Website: lowes
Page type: cart
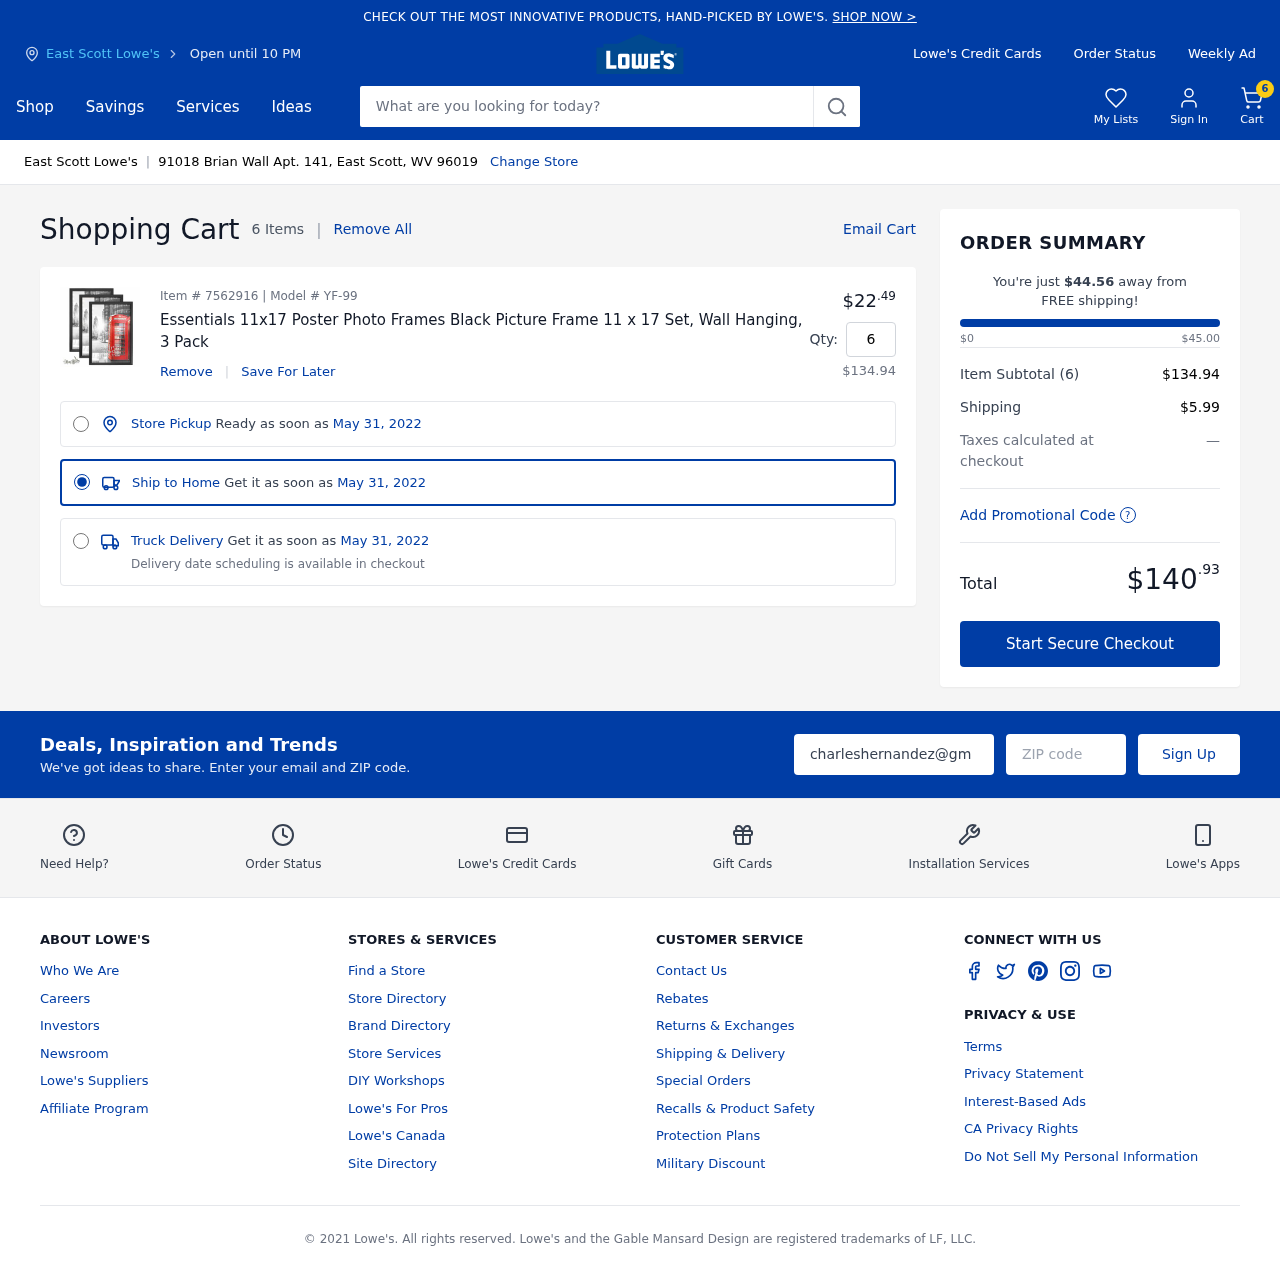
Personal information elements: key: PII_CITY
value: East Scott Lowe's
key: PII_EMAIL
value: charleshernandez@gmail.com
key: PII_POSTCODE
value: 96019
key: PII_STREET
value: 91018 Brian Wall Apt. 141
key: PII_CITY_STATE_ZIP
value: East Scott, WV 96019
Product elements: key: PRODUCT1_NAME
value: Essentials 11x17 Poster Photo Frames Black Picture Frame 11 x 17 Set, Wall Hanging, 3 Pack
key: PRODUCT1_PRICE
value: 22.49
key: PRODUCT1_QUANTITY
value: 6
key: PRODUCT1_SUBTOTAL
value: $134.94
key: PRODUCT_ITEM_NUMBER
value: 7562916
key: PRODUCT_MODEL_NUMBER
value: YF-99
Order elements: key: ORDER_NUM_ITEMS
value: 6
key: ORDER_NUM_ITEMS
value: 6 Items
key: ORDER_DELIVERY_DATE
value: May 31, 2022
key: ORDER_SUBTOTAL
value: $134.94
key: ORDER_SHIPPING_COST
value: $5.99
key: ORDER_TOTAL
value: $140.93
Search elements: key: HEADER_SEARCH
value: What are you looking for today?